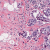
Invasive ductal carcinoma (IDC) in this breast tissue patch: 1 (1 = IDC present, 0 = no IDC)